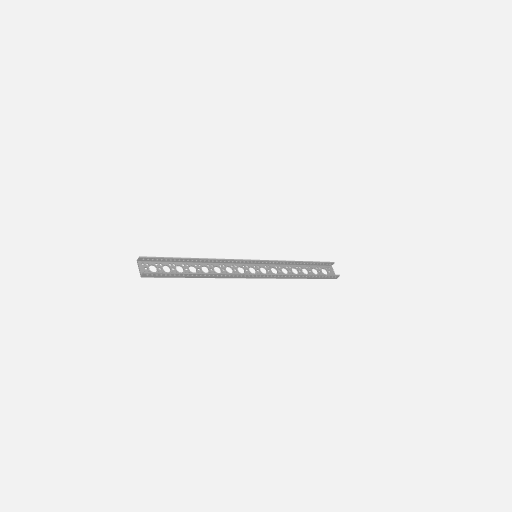
Part: MiniLowSideUChannel16H